Question: My seed method works perfectly fine when running in my local machine, but when I push my code to appharbor the seed is not working.
This is my connection string:
'''
<connectionStrings>
<add name="FinalProjectContext" connectionString="Data Source=.\SQLEXPRESS;User
Id=user;Password=pass;initial catalog=MyContextDB;"
providerName="System.Data.SqlClient" />
</connectionStrings>
'''
My seed method is inside the 'Configuration' file for migrations:
'''
public Configuration()
{
AutomaticMigrationsEnabled = true;
AutomaticMigrationDataLossAllowed = true;
}
protected override void Seed(MyContext context)
{
//add data
}
'''
And I'm calling my seed method from the context class, inside the 'OnModelCreating':
'''
protected override void OnModelCreating(DbModelBuilder modelBuilder)
{
Database.SetInitializer(new MigrateDatabaseToLatestVersion<MyContext, Configuration>());
}
'''

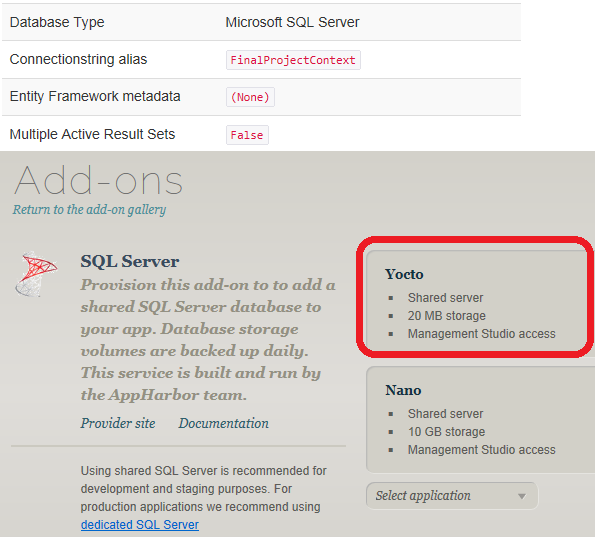
Answer: After a lot of debugging, searching, testing and reading, the problem wasn't really related to appharbor per say. The project is using a DBFactory for the context, and this where the problem was occurring. In my local machine EF was calling the Initializer every time I started the application so the Database would get seeded, but in order for this to work in app harbor I had to set the Initializer to false (explicitly) in the DBFactory constructor.
The problem goes even further. Not sure how EF is tracking this but I think that if I run the code locally then the Database gets created locally and EF flags the migration as "executed", so when I move the code to Appharborit doesn't get seeded. Only way I've found to solve this is to delete the database locally and then push it to Appharbor.